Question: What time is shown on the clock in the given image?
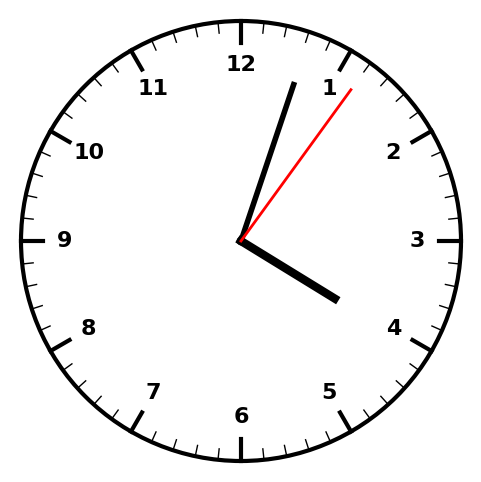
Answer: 04:03:06